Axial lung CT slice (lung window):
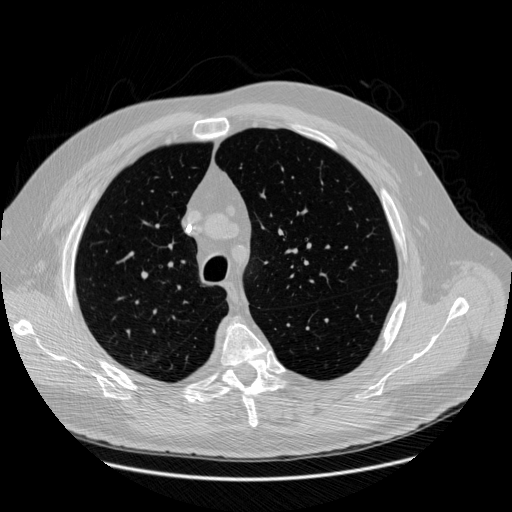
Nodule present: no